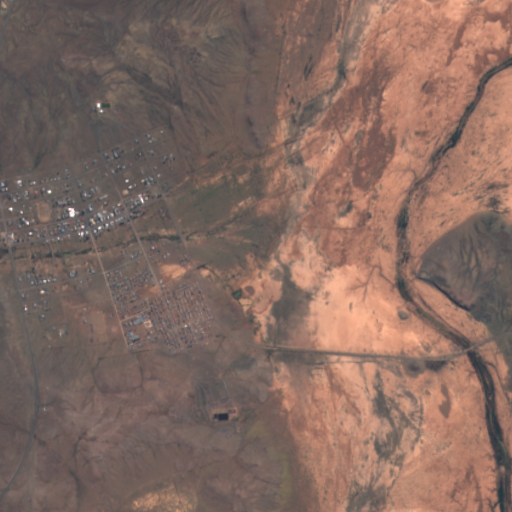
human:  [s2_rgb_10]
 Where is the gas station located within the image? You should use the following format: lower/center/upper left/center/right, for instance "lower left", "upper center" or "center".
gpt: The gas station is located in the center left of the image.
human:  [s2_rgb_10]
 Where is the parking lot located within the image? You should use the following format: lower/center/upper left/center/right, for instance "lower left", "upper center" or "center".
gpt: The parking lot is located in the center left of the image.
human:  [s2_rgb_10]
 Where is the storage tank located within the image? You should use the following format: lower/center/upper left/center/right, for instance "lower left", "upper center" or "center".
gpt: The storage tank is located in the upper left of the image.
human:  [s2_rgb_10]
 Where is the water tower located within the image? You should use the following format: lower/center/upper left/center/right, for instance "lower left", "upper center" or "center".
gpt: The water tower is located in the upper left of the image.
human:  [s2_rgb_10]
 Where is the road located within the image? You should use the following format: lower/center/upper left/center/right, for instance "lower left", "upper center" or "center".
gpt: There is no road in the image.